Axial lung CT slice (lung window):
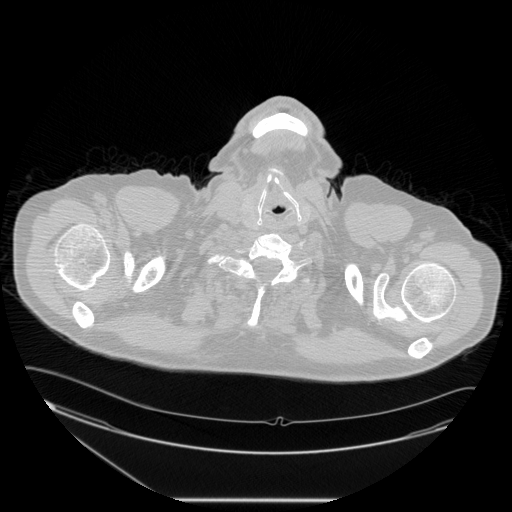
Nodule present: no